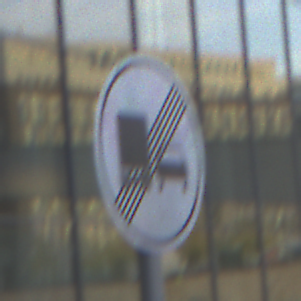
Verkehrszeichen: EndeUeberholverbotKraftfahrzeuge
Umgebung: Outdoor, Urban
Tageszeit: SunriseSunset
Wetter: PartlyCloudy
Licht: Natural
Jahreszeit: NotSpecified
Kontrast: MediumContrast